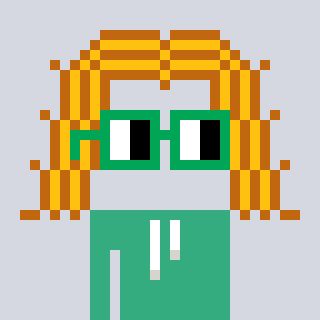
a pixel art character with square green glasses, a hair-shaped head and a teal-colored body on a cool background